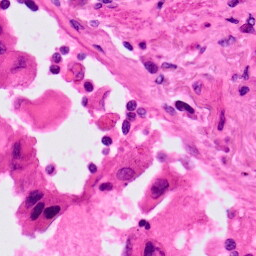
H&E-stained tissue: Lung